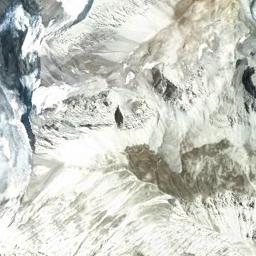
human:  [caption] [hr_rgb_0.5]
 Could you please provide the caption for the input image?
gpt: The snowberg is covered with snow and ice .

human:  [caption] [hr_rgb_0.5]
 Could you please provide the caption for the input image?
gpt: A snow-covered mountain covered in large areas .

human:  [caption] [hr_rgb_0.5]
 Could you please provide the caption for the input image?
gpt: A lot of snow is on the snowberg .

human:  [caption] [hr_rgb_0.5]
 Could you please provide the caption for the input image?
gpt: The snow berg is consist of bare land and white snow .

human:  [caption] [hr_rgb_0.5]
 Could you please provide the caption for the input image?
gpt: There are full of snow on the snowberg .